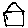
Label: house